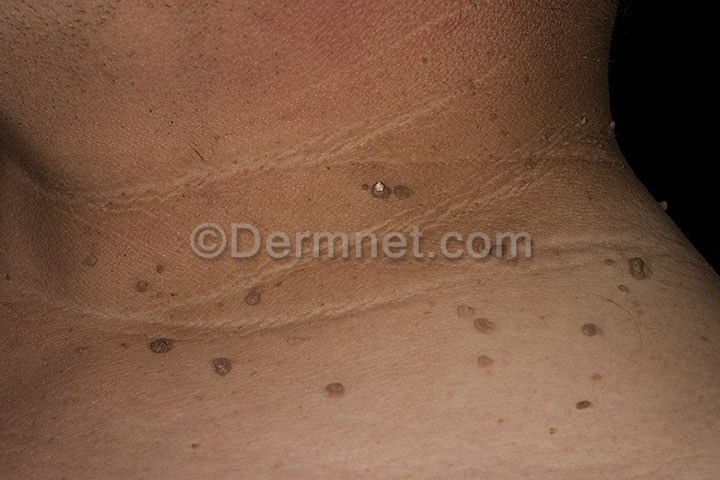
Disease: Seborrheic Keratoses and other Benign Tumors